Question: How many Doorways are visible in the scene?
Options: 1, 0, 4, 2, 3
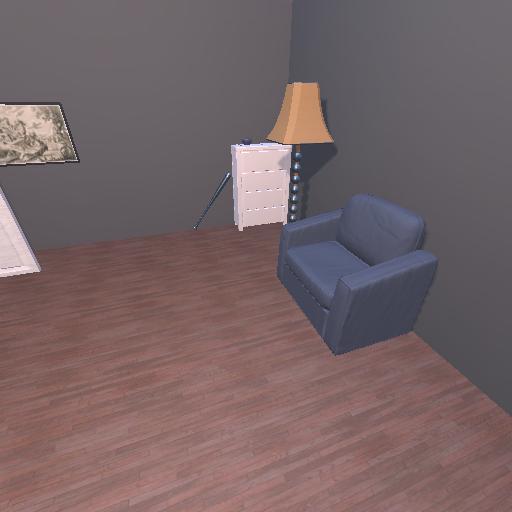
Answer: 1